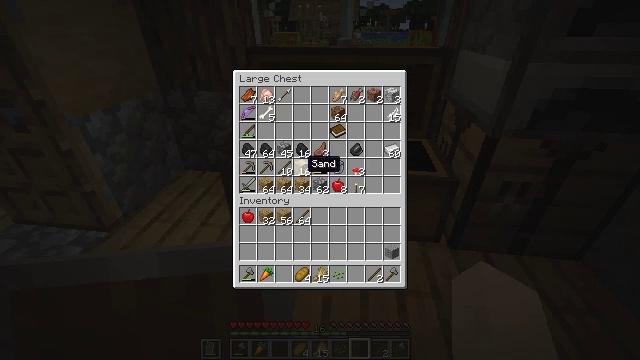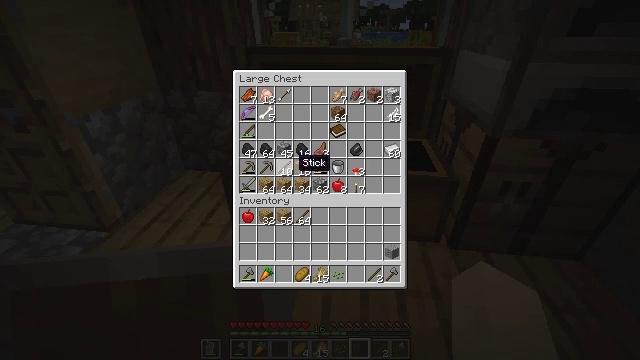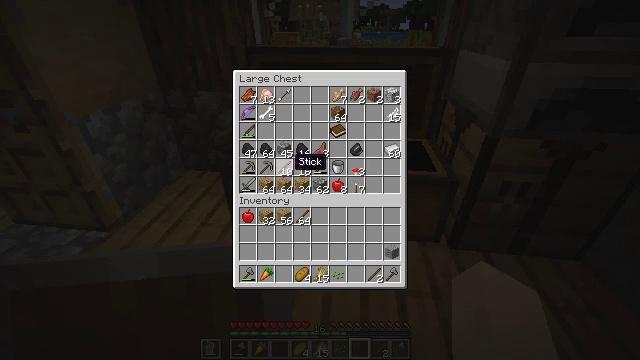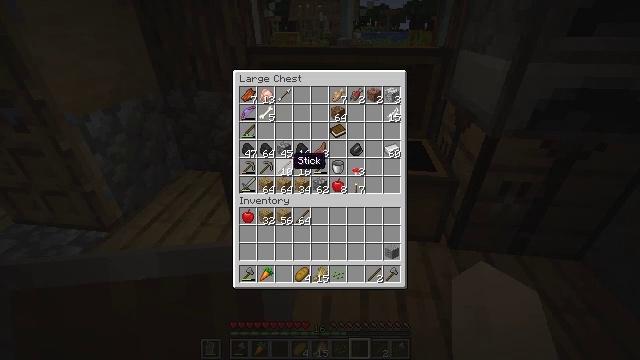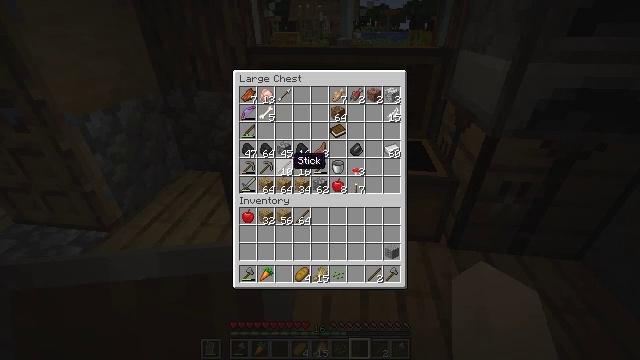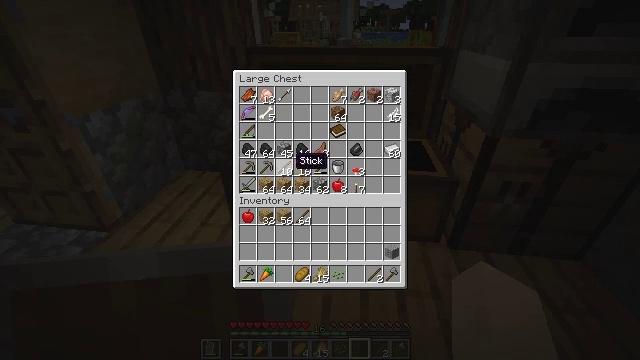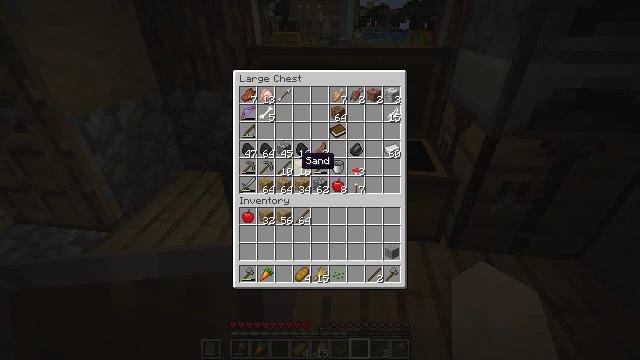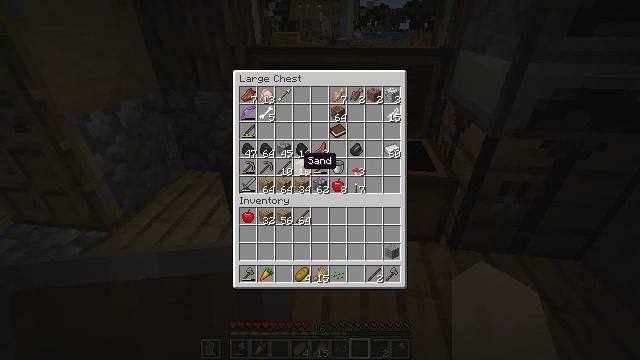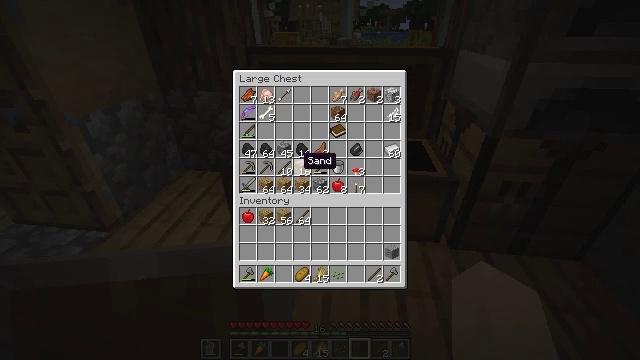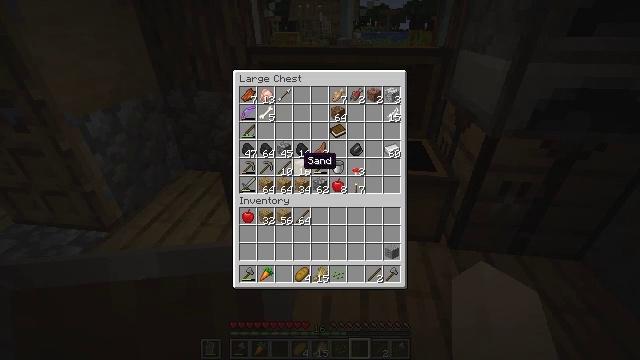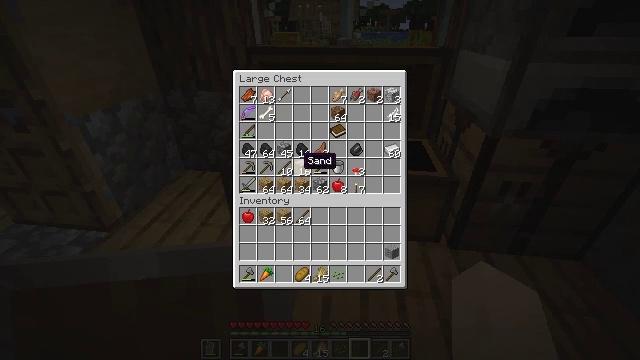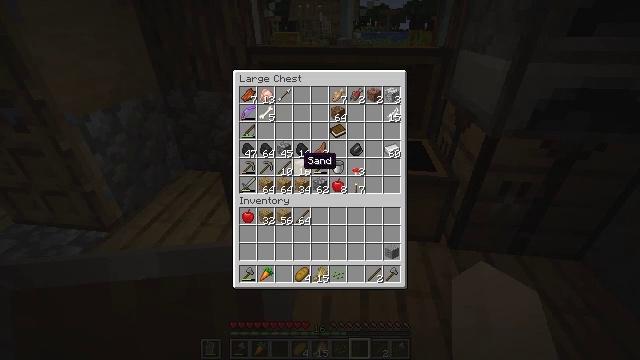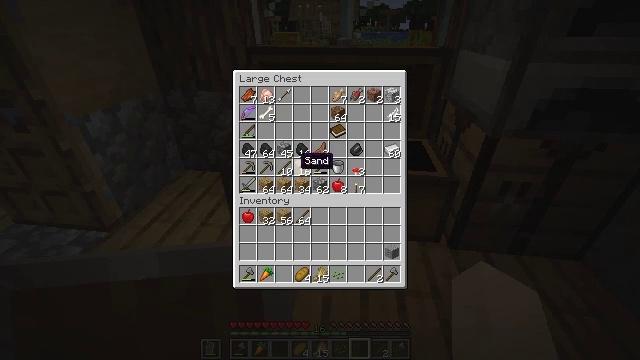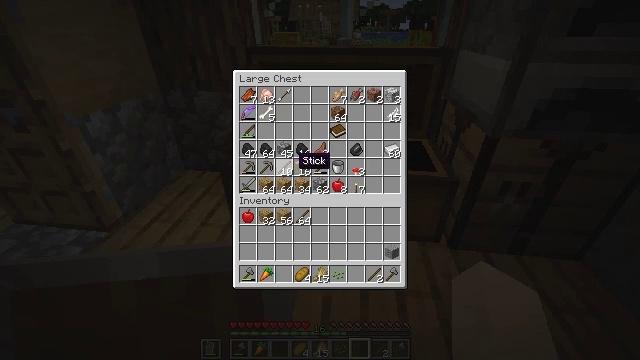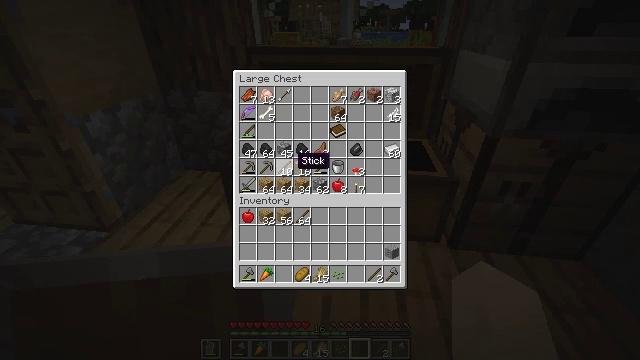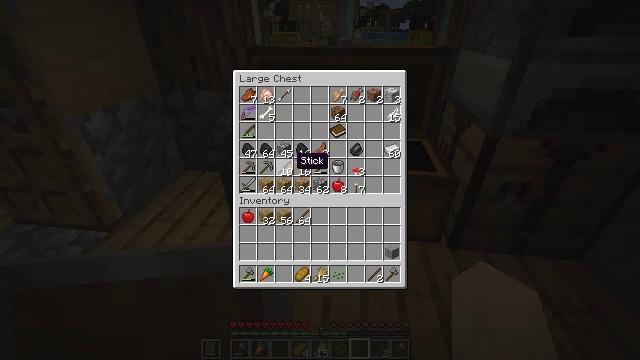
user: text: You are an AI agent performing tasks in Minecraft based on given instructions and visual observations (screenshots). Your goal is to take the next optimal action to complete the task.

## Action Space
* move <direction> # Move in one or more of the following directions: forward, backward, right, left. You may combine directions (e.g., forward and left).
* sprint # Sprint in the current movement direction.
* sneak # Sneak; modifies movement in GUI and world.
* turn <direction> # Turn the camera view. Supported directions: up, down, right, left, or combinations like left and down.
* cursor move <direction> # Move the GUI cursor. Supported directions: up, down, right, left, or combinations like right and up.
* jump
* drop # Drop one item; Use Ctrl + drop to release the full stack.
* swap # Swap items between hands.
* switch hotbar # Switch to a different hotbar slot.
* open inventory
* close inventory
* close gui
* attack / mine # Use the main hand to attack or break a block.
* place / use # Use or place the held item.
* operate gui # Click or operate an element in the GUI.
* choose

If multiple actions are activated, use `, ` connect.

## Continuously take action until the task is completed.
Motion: motion action
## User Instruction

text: Use oak materials and sticks to make an oak fence.
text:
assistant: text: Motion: cursor move left
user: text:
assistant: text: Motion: no_op
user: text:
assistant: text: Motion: no_op
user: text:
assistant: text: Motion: no_op
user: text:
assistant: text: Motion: no_op
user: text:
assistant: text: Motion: no_op
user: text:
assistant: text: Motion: no_op
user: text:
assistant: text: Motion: no_op
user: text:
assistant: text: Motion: no_op
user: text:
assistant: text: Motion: no_op
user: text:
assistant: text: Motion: no_op
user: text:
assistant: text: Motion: no_op
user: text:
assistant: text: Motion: no_op
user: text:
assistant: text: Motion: no_op
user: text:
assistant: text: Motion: no_op
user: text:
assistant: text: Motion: no_op
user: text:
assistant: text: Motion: no_op
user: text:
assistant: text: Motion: no_op
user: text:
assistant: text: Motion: no_op
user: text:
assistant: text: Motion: no_op
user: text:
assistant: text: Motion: no_op
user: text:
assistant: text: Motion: no_op
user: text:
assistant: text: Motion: no_op
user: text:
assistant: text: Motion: no_op
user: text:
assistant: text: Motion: no_op
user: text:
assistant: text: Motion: no_op
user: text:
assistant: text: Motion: no_op
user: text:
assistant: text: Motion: no_op
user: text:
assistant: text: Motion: no_op
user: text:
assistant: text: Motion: no_op